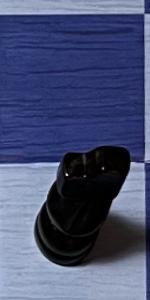
Label: Knight_Black